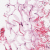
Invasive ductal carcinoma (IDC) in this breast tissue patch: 0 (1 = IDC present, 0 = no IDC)